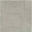
Piece: xx